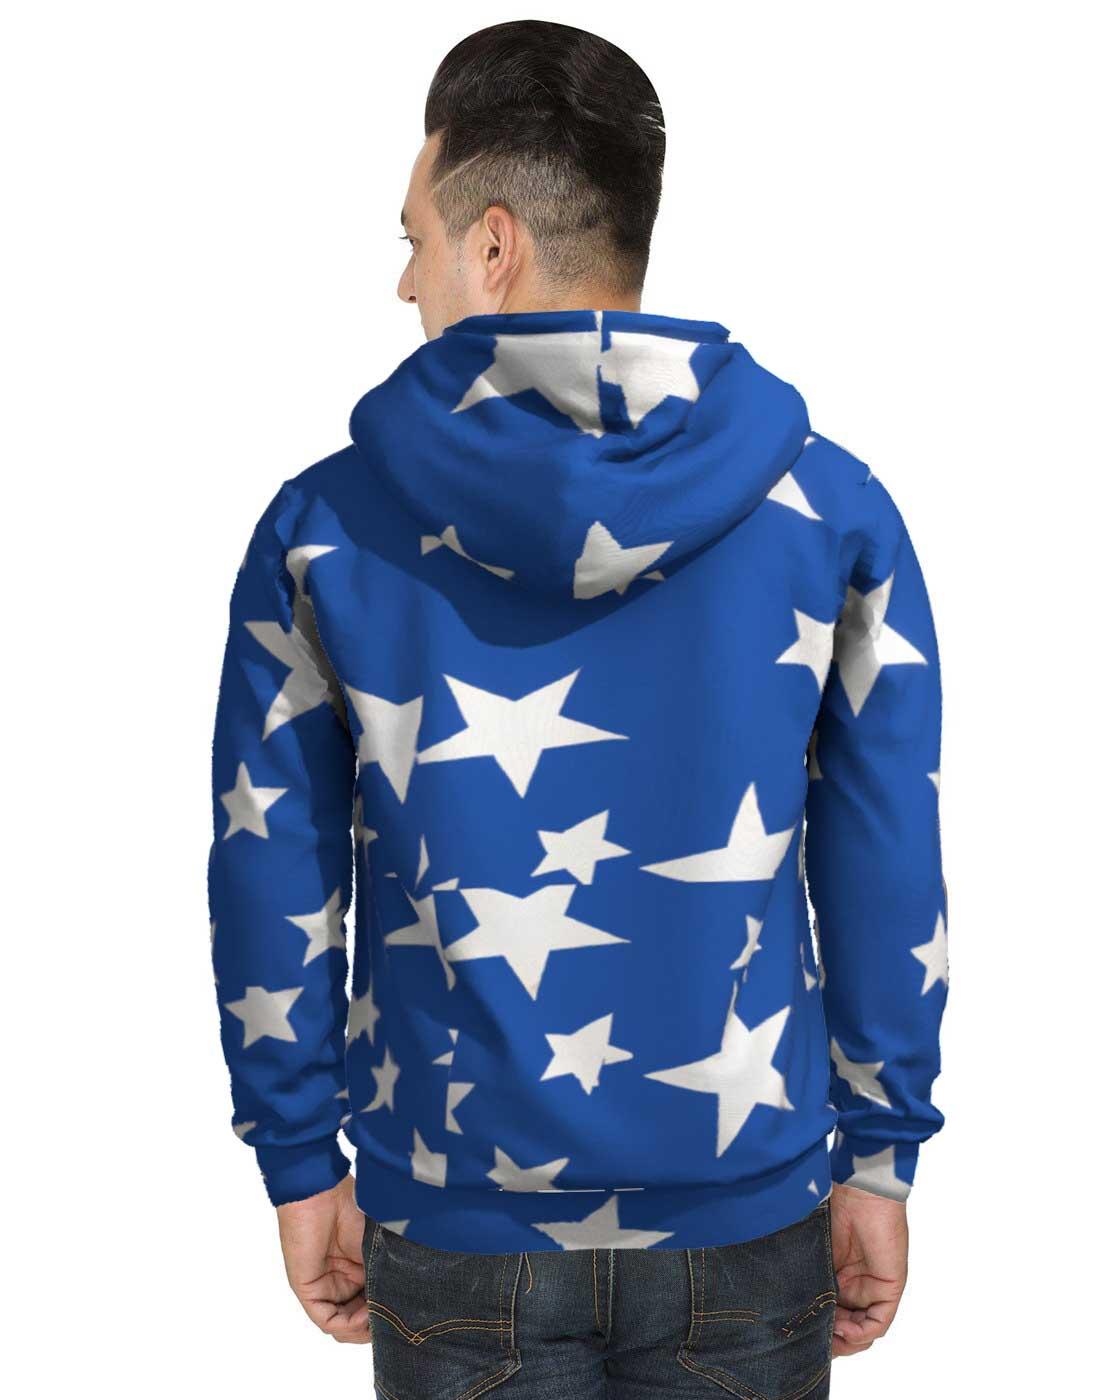
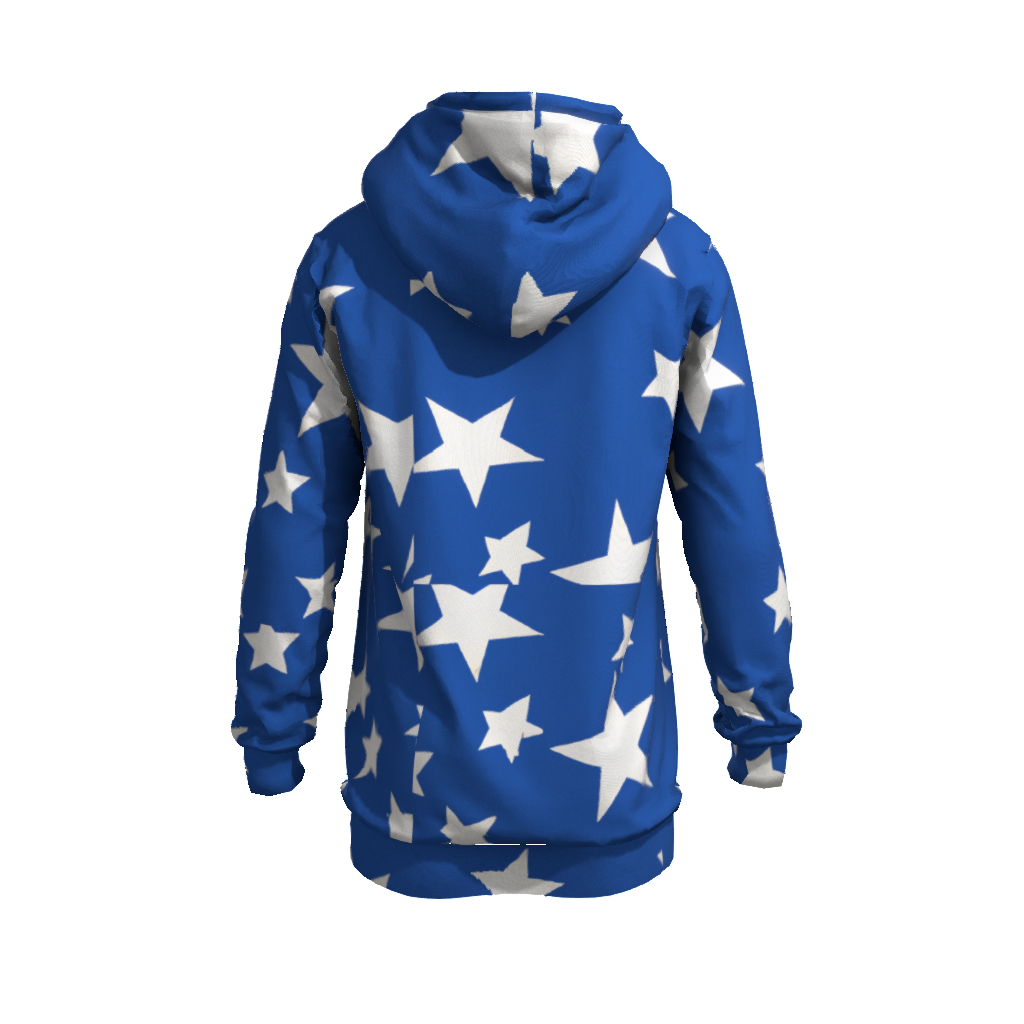
Clothing description: blue white star all over print hooded sweats